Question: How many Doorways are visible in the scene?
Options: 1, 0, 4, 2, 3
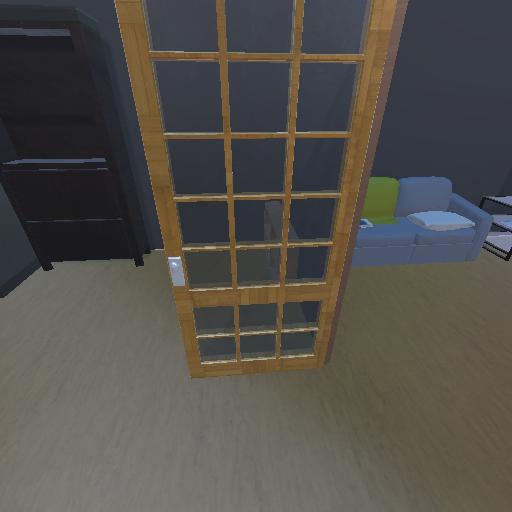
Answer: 1